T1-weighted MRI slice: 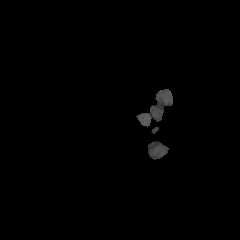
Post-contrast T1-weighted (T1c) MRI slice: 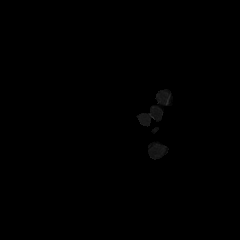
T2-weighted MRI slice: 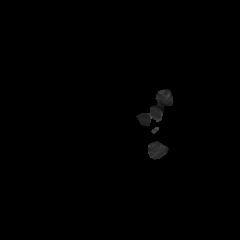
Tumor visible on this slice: no